Field crop: tomato
Growth stage: 1
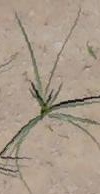
Species: cyperus